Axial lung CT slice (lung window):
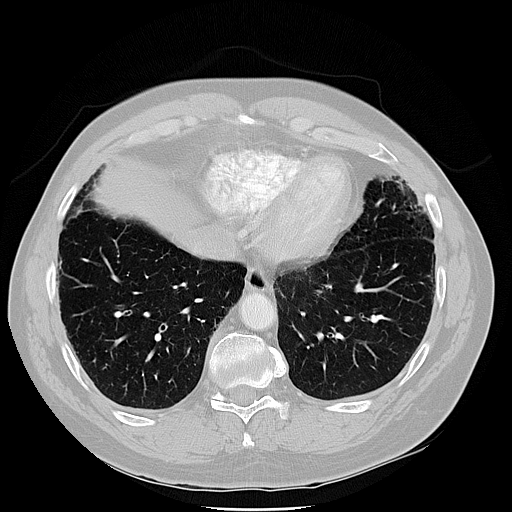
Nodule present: no